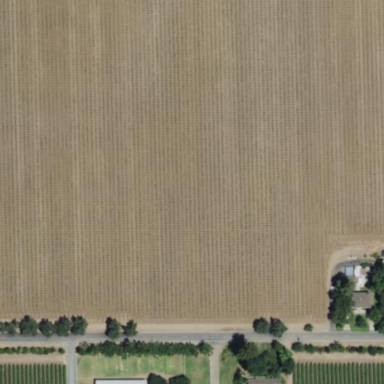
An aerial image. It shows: Vineyard with grape crops.